Question: I have a method through which I'm able to retrieve some rows corresponding to a column name namely beam_current.Now corresponding to beam_current I want only one row to be displayed.But right now sometimes multiple rows are retrieved corresponding to beam_current value.
My output displayed is-
Here corresponding to beam_current 50,two rows are coming which are shown in cornsilk color.Now I want anyone of the two rows to be dispalyed.How to do that.
My code in java class for this is-
'''
public List < Comaprision > refarray_vac1(String date) throws SQLException, ParseException {
st_jsp.clear();
List < Double > slist_user = new ArrayList < Double > (map1.keySet());
String s_user = StringUtils.join(slist_user, ',');
try {
con = getConnection();
stmt = con.createStatement(ResultSet.TYPE_SCROLL_SENSITIVE, ResultSet.CONCUR_READ_ONLY);
String vs1 = "select b.logtime, b.beam_current, b.beam_energy,case " +
"when a.st2_vs2_bag1_onoff=0 then c.st2_vs2_bag1_rb ELSE 0 END as st2_vs2_bag1_rb," +
"CASE when a.st2_vs2_bag2_onoff=0 then c.st2_vs2_bag2_rb else '0' END as st2_vs2_bag2_rb," +
"CASE when a.st2_vs2_bag3_onoff=0 then c.st2_vs2_bag3_rb else '0' END as st2_vs2_bag3_rb," +
"CASE when a.st2_vs2_bag4_onoff=0 then c.st2_vs2_bag4_rb else '0' END as st2_vs2_bag4_rb," +
"CASE when a.st2_vs2_bag5_onoff=0 then c.st2_vs2_bag5_rb else '0' END as st2_vs2_bag5_rb," +
"CASE when a.st2_vs2_bag6_onoff=0 then c.st2_vs2_bag6_rb else '0' END as st2_vs2_bag6_rb," +
"CASE when a.st2_vs2_bag7_onoff=0 then c.st2_vs2_bag7_rb else '0' END as st2_vs2_bag7_rb," +
"CASE when a.st2_vs2_bag8_onoff=0 then c.st2_vs2_bag8_rb else '0' END as st2_vs2_bag8_rb," +
"CASE when a.st2_vs2_bag9_onoff=0 then c.st2_vs2_bag9_rb else '0' END as st2_vs2_bag9_rb " +
"from INDUS2_BDS.dbo.DCCT b INNER JOIN(INDUS2_VACUUM.dbo.main_vacuum_analog c inner join INDUS2_VACUUM.dbo.main_vacuum_status a on c.logtime=a.logtime)" +
"ON a.LOGTIME = b.LOGTIME and (b.beam_current like '%9.96' or b.beam_current like '%9.97' or b.beam_current like '%9.98' or b.beam_current like '%9.99' or b.beam_current like '%0' or b.beam_current like '%_0.01' or b.beam_current like '%_0.02' or b.beam_current like '%_0.03' or b.beam_current like '%_0.04' or b.beam_current like '%_0.05' or b.beam_current like '%_0.06')" +
"and b.logtime between '" + date + " 00:00:00' and '" + date + " 23:59:59' and b.beam_current in(" + s_user + ") and ( b.beam_energy between '550' and '551' ) order by b.beam_current ";
System.out.println("vs1: " + vs1);
stmt.executeQuery(vs1);
rs = stmt.getResultSet();
while (rs.next()) {
Comaprision ref = new Comaprision();
ref.setLogtime(rs.getString(1));
ref.setBeam_current(rs.getString(2));
ref.setBeam_energy(rs.getString(3));
ref.setSt2_vs2_bag1_rb(rs.getString(4));
ref.setSt2_vs2_bag2_rb(rs.getString(5));
ref.setSt2_vs2_bag3_rb(rs.getString(6));
ref.setSt2_vs2_bag4_rb(rs.getString(7));
ref.setSt2_vs2_bag5_rb(rs.getString(8));
ref.setSt2_vs2_bag6_rb(rs.getString(9));
ref.setSt2_vs2_bag7_rb(rs.getString(10));
ref.setSt2_vs2_bag8_rb(rs.getString(11));
ref.setSt2_vs2_bag9_rb(rs.getString(12));
st_jsp.add(ref);
}
} catch (Exception e) {
System.out.println("
Exception in refarray_vac1 " + e);
}
return st_jsp;
}
'''
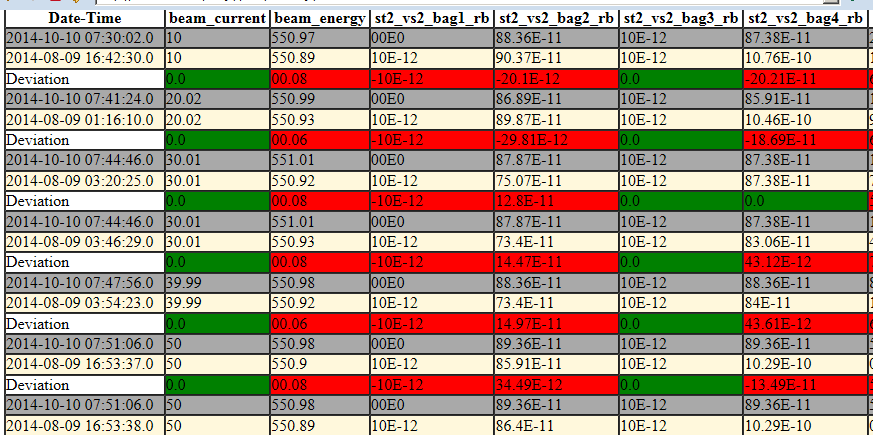
Answer: It would look like :
'''
String previousBeam = null;
while (rs.next()) {
String currentBeam = rs.getString(2);
if (!currentBeam.equals(previousBeam)) {
previousBeam = currentBeam;
Comaprision ref = new Comaprision();
ref.setLogtime(rs.getString(1));
// ...
ref.setSt2_vs2_bag9_rb(rs.getString(12));
stJsp.add(ref);
}
}
'''